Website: macys
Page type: delivery-shipping
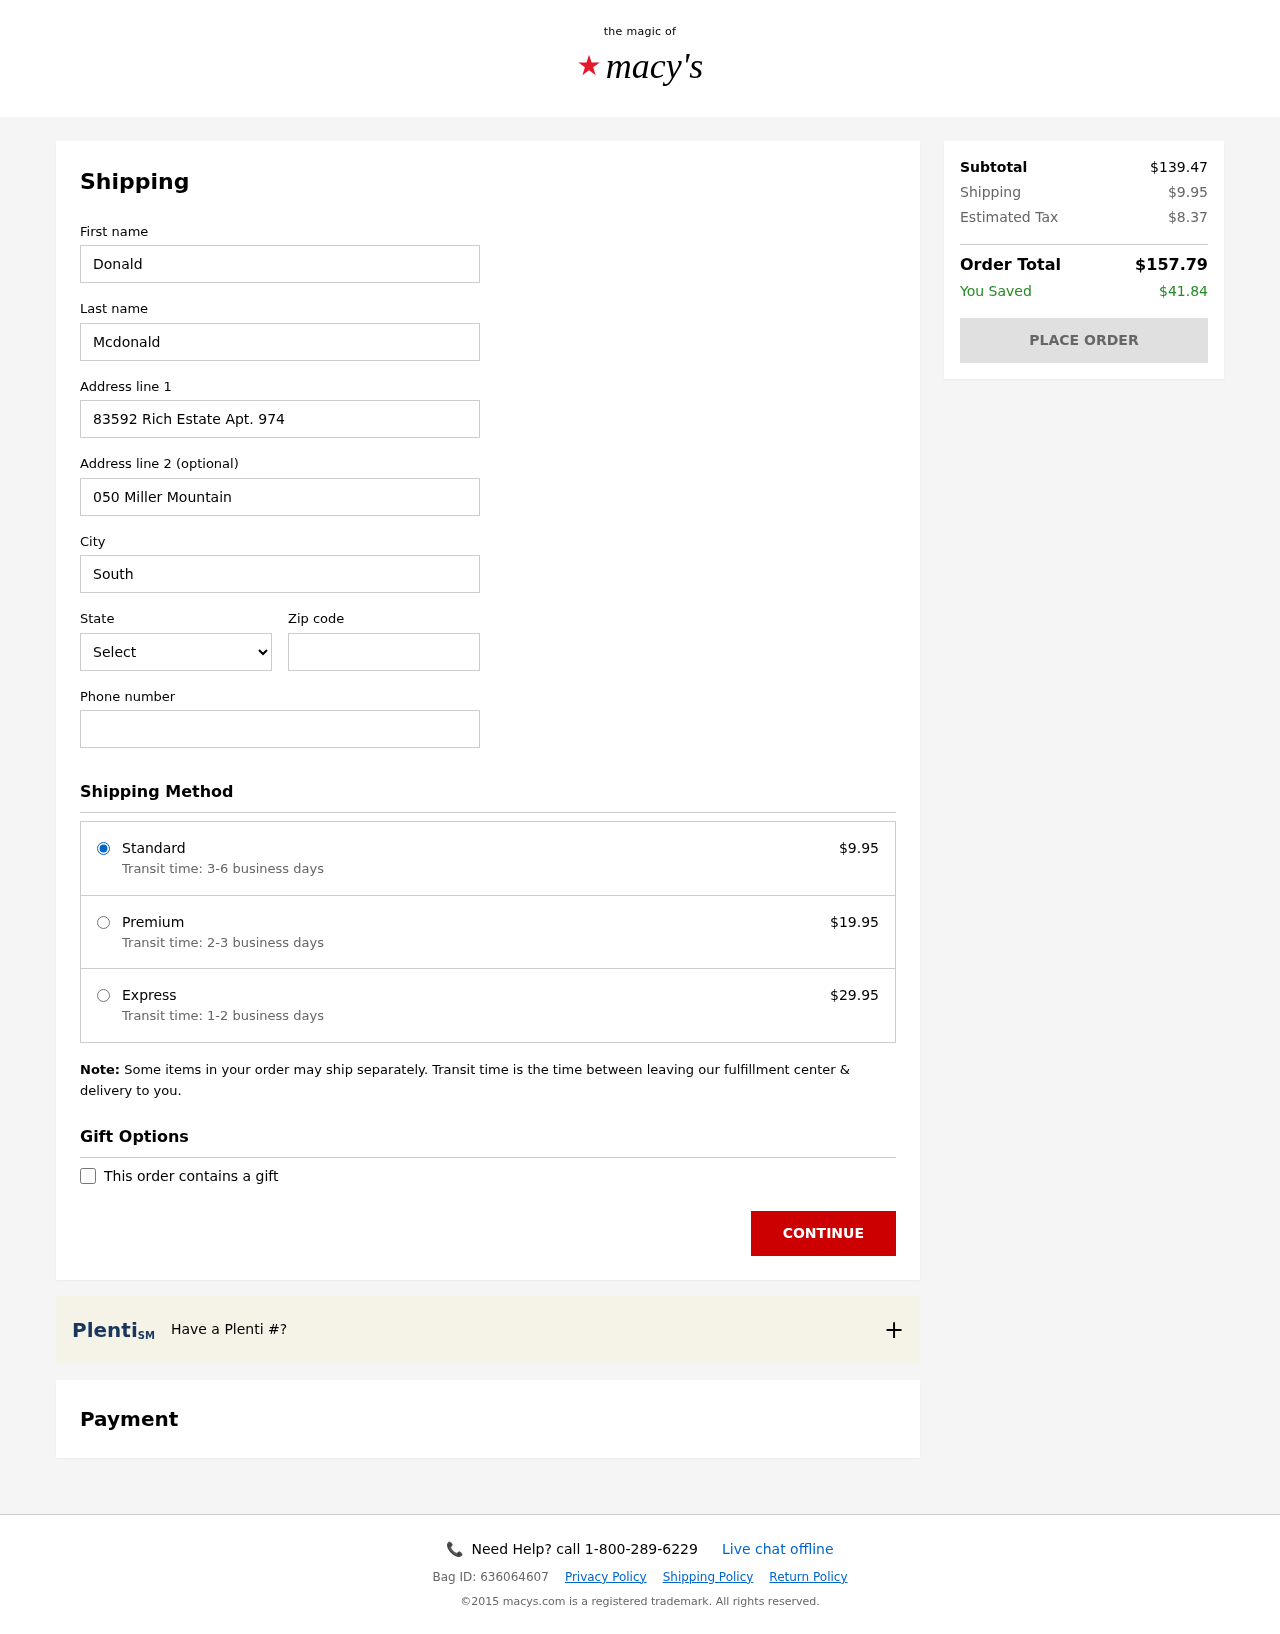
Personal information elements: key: PII_CITY
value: South Anna
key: PII_FIRSTNAME
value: Donald
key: PII_LASTNAME
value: Mcdonald
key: PII_PHONE
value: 9779398858
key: PII_POSTCODE
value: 87077
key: PII_STATE_ABBR
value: ND
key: PII_STREET
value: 83592 Rich Estate Apt. 974
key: PII_STREET2
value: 050 Miller Mountain
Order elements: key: ORDER_SHIPPING_COST
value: $9.95
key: ORDER_SHIPPING_PREMIUM
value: $19.95
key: ORDER_SHIPPING_EXPRESS
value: $29.95
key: ORDER_SUBTOTAL
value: $139.47
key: ORDER_TAX
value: $8.37
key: ORDER_TOTAL
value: $157.79
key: ORDER_SAVINGS
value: $41.84